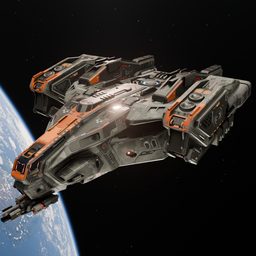
Label: mechanical